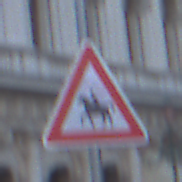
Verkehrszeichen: ReiterRechts
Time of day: Dawn
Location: Outdoor (Urban)
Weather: Clear
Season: NotSpecified
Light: Natural